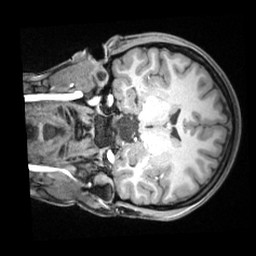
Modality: T1w
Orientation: coronal
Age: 20
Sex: female
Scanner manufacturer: siemens
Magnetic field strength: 3 T
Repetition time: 1.68 s
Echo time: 0.00188 s